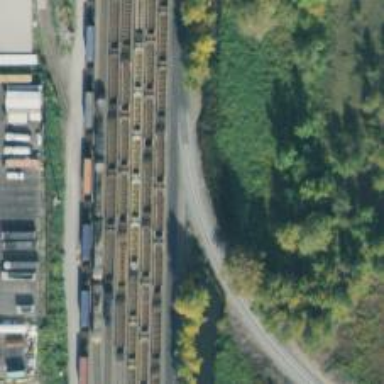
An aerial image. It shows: Railway yard in service.